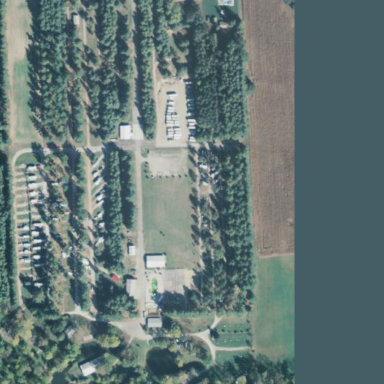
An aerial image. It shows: Caravan site with tents available for camping.